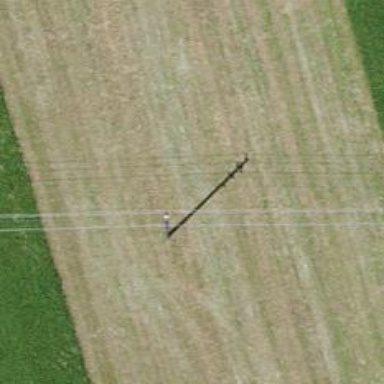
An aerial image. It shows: Utility pole in the area.